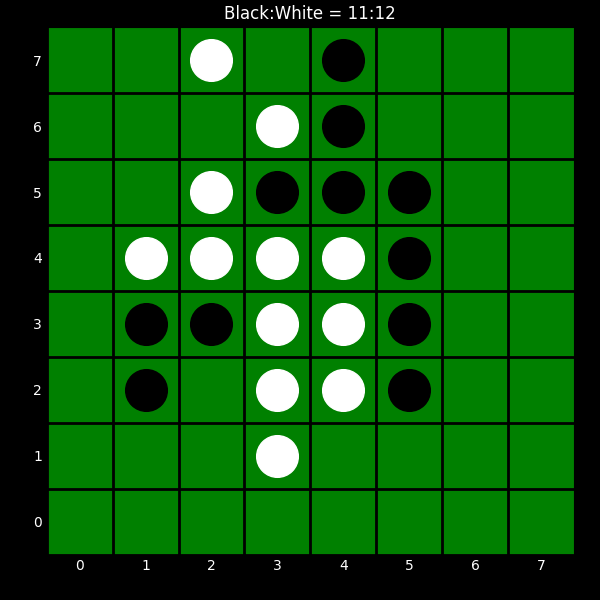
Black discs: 11
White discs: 12